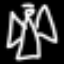
Label: angel